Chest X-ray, PA view. Patient: 31 years old, sex F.
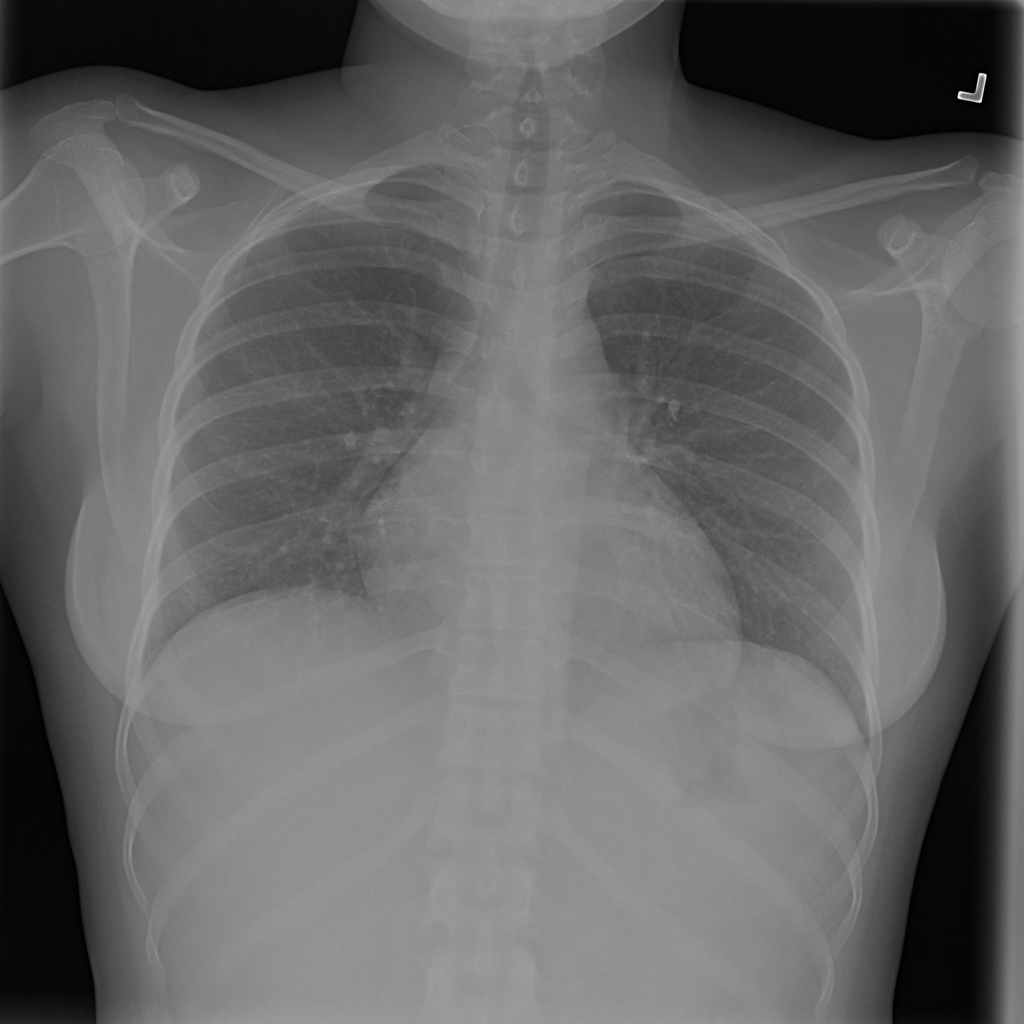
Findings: No Finding